Aerial crown-view tile of a tropical tree (Barro Colorado Island, Panama), acquired 20240611:
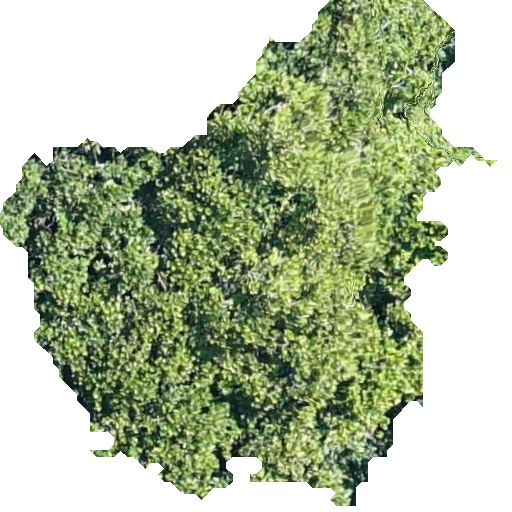
Species: Anacardium excelsum
GBIF accepted scientific name: Anacardium excelsum
Crown area: 235.861 m²